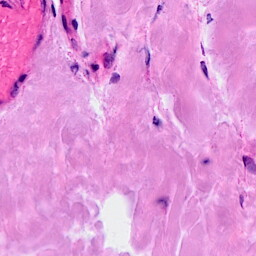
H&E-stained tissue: Breast